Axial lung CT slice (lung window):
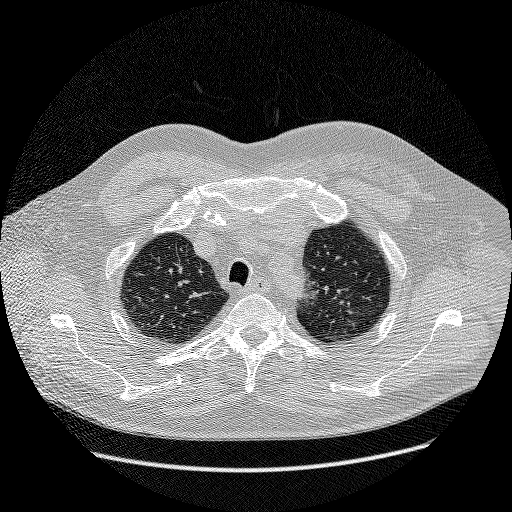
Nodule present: no